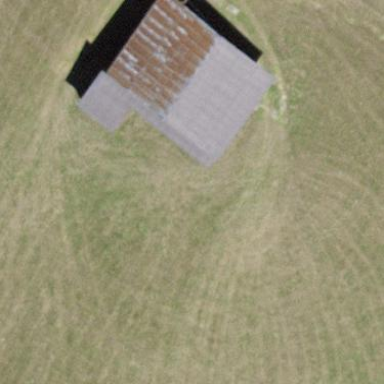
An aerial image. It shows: Barn.